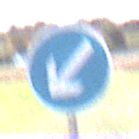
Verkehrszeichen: VorgeschriebeneVorbeifahrtLinks
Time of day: MorningAfternoon
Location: Outdoor (Suburban)
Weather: PartlyCloudy
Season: NotSpecified
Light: Natural